Question: I want to be able to remove all data from 2 tables where the id of a user = the id given. I am using Java, Derby DB, Netbeans 7.3 Beta 2 and OS X Mountain Lion.
I have two tables (sorry about the huge image):

This is my statement so far:
'''
String stmt2 = "DELETE FROM APP.PERSON JOIN APP.DATAVAULT WHERE PID = ?";
PreparedStatement ps2 = Main.getPreparedStatement(stmt2);
ps2 = conn.prepareStatement(stmt2);
ps2.setInt(1, user.getId());
ps2.executeUpdate();
System.out.println("Deleted");
'''
I don't understand how I delete from APP.DATAVAULT as well as APP.PERSON. As you can see there is a foreign key within APP.DATAVAULT which is a users id.
I have tried many things such as:
'''
String stmt2 = "DELETE FROM APP.PERSON, APP.DATAVAULT WHERE PID = ?";
'''
and
'''
String stmt2 = "DELETE FROM APP.PERSON AND APP.DATAVAULT WHERE PID = ?";
'''
I understand that I must use the foreign key to delete from both, but I don't know how.
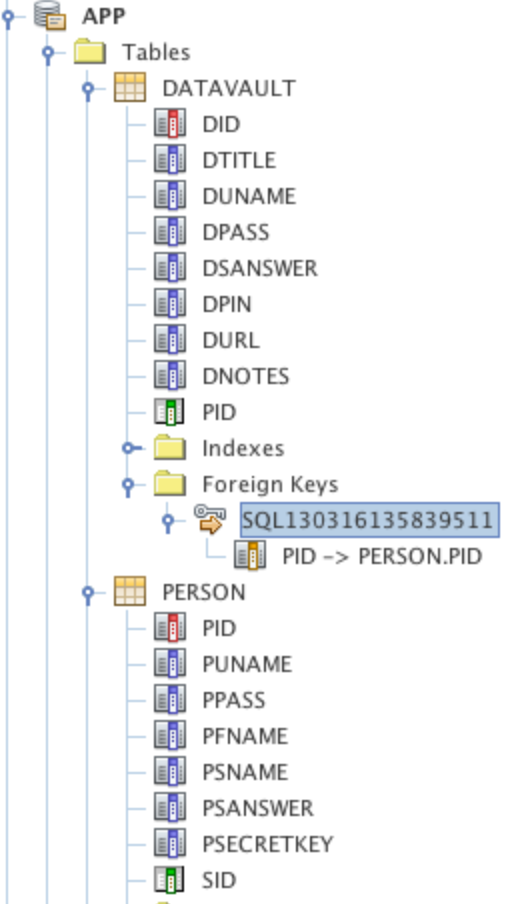
Answer: Unfortunately, per <URL>, you cannot delete multiple tables with a single SQL query in Derby.
You with some other RDBMS packages, such as <URL>... just not Derby.